Question: I am trying to hide a forum title at the home page of forumotion platform. I tried this code in javascript
'''
document.getElementsByClassName("hierarchy")[24].style.visibility='hidden';
'''
which works well in <URL> but is does not seem to work when I implement it at home page of my forum through javascript code management, the title is still there :/

I would like to hide the text "Games Section", which is the forum title. It is an href that leads to a subforum. I want to hide this so the members would have to click at the picture of the forum, which will lead them to another page I have chosen (I can alter this from forum description at admin panel, bit I cannot change href of "Games Section" forum title because I cannot change the template of phpBB3 or change the home page html).
I think this is the code for this part of the forum
'''
<ul class="topiclist forums">
<li class="row"><dl class="icon" style="background:url(http://www.esecuredata.com/forums/styles/IDLaunch_Fresh/imageset/forum_unread.gif) no-repeat scroll 10px 50%;"><dd class="dterm">
<div style="display: block; margin : 0 0px 0 42px;">
<h3 class="hierarchy">
<a href="/f1-forum" class="forumtitle">Seires</a>
</h3>
<br />
<a href="http://retrocartoonsgreek.omgforum.net/h10-page"><img style="width: 122px; height: 43px;" border="0" alt="Seires" src="http://img32.imageshack.us/img32/<PHONE>.png" /></a>
<p>
<span style="font-family: 'Comic Sans MS'; font-size: 13px;">
<span style="LINE-HEIGHT: normal; FONT-SIZE: 13px">
<span style="font-family: 'Comic Sans Ms';">Se aute ten kategoria tha anebainoun seires!!
</span>
</span>
</span>
</p>
'''
Any ideas?
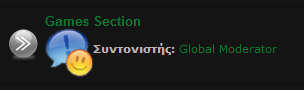
Answer: Try adding script at the bottom of 'body':
'''
<body>
.
.
.
<script>
document.getElementsByClassName("hierarchy")[24].style.visibility='hidden';
</script>
</body>
'''
<URL>
---
If you can use jQuery try:
'''
$(window).load(function(){
document.getElementsByClassName("hierarchy")[24].style.visibility='hidden';
});
'''
<URL>